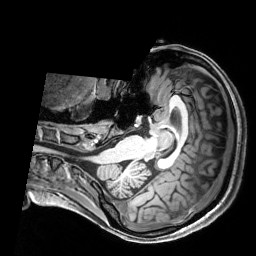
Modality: T1w
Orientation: axial
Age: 25
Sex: female